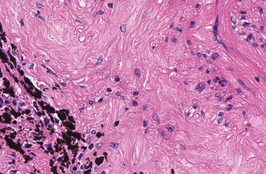
Tumor epithelial tissue: no
Tumor-associated stroma tissue: yes
Normal tissue: no